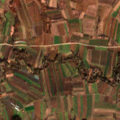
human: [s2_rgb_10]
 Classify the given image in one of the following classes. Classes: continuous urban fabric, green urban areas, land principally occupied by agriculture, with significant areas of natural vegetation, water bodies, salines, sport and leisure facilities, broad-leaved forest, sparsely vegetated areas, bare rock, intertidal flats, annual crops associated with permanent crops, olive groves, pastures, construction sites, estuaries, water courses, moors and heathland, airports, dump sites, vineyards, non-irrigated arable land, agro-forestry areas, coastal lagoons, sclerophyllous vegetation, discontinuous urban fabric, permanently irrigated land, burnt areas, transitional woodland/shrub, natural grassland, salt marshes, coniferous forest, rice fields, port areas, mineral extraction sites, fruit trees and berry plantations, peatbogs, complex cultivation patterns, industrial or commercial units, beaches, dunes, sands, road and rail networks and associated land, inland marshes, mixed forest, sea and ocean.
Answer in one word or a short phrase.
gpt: discontinuous urban fabric, complex cultivation patterns, land principally occupied by agriculture, with significant areas of natural vegetation